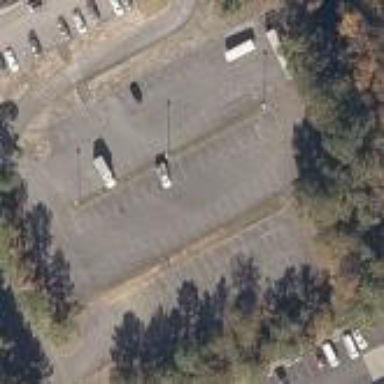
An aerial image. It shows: Parking area.